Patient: sex M, age 60
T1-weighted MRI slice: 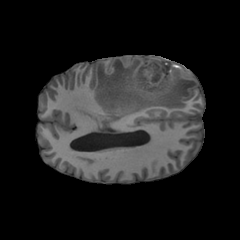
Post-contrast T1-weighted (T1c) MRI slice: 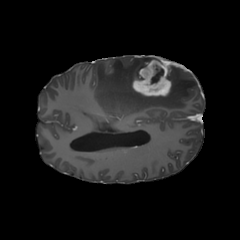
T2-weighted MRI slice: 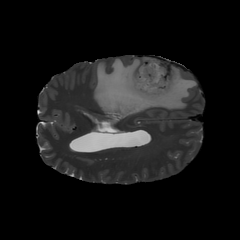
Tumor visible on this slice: yes
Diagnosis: Glioblastoma, IDH-wildtype
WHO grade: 4